Question: I'm using menudrawer library in my project (this one: <URL>.
I'm updating my app to be compatible with API21 (Android 5 Lollipop) and Material Design. When you use this library with API21 menudrawer icon looks bad.
I want to achieve transition you can see in the new Play Store (new menudrawer icon transition to arrow).

What's the best way to do that? Is it possible with this library? The only solution I'm thinking at the moment is custom drawable. But maybe I can use native drawable some way?
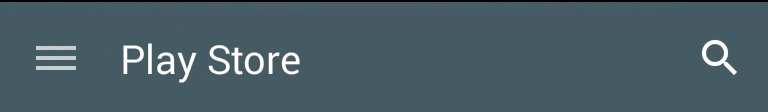
Answer: OK. I spent few hours with new API and I think that the best for me will be rewriting my drawer from lib to native DrawerLayout.
But maybe this will be useful for someone with similar problem. I've created test project with DrawerLayout (Android Studio -> New Project with menudrawer).
And then I saw the same problem. Wrong icon. If you want to see fancy animation and good icon for Android 5.0 make sure you are using:
'''
import android.support.**v7**.app.ActionBarDrawerToggle;
'''
Take note on v7. By default Fragment class has v4 import and then you won't see good icon.
Another thing. After changing to v7 you need to fix function to new constructor. And that's it. You'll see new drawer icon.